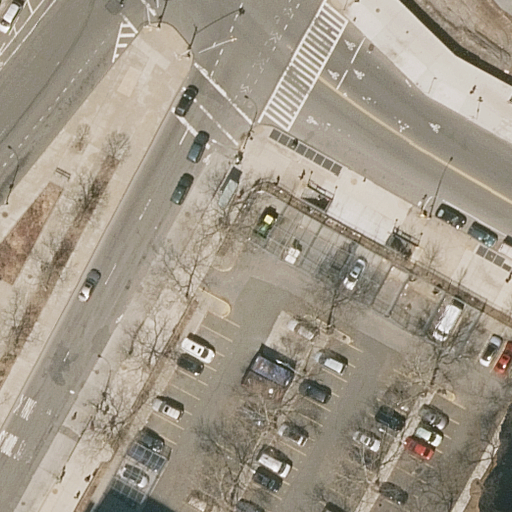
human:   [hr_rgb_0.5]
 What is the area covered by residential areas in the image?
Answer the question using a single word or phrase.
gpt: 10638m2

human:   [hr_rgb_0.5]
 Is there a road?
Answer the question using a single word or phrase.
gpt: yes

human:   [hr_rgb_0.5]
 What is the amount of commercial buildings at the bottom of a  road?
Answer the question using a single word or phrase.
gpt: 0

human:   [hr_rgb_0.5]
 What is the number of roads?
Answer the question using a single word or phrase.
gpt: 5

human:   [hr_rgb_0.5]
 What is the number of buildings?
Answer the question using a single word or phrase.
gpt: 0

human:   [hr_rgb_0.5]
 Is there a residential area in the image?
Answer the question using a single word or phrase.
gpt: yes

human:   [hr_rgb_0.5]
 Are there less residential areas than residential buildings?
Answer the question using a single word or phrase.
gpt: no

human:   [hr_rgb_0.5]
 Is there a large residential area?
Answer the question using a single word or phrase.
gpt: yes

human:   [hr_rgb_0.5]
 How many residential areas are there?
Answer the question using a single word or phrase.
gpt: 1

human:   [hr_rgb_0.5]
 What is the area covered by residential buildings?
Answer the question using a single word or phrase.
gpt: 0m2

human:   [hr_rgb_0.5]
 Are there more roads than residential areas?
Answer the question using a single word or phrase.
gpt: yes

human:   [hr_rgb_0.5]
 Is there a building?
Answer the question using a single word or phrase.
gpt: no

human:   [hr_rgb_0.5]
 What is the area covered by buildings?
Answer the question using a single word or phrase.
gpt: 0m2

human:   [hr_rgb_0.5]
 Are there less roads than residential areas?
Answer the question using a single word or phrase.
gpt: no

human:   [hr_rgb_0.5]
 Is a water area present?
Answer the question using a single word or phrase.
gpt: no

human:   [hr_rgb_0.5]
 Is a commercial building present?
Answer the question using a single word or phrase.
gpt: no

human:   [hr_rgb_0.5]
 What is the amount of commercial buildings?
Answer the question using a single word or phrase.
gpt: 0

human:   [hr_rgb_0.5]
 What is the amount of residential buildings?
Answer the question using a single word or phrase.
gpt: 0

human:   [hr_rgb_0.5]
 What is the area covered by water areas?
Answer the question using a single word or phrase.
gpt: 0m2

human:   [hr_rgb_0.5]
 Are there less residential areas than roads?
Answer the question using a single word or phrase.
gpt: yes

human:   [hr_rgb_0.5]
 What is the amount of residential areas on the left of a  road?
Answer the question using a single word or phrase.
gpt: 0

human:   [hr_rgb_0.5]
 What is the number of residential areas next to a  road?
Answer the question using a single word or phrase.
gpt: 1

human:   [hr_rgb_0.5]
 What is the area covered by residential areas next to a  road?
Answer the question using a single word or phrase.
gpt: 10638m2

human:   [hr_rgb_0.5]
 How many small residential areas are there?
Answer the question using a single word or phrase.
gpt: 0

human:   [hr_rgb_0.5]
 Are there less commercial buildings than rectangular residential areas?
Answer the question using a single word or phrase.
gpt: yes

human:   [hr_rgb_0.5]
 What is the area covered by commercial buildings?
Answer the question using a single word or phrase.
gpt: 0m2

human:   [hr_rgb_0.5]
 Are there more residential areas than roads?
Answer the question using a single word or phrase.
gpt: no

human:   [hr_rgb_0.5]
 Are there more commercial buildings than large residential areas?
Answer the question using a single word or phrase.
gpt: no

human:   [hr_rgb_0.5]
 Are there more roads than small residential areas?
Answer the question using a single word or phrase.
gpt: yes

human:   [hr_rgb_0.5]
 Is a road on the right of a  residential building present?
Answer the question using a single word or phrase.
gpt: no

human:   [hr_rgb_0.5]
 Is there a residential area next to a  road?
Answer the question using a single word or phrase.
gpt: yes

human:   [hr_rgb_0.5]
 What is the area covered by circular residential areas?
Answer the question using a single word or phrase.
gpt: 0m2

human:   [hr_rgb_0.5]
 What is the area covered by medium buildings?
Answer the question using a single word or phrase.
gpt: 0m2

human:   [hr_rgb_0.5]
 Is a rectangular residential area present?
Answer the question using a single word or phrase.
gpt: yes

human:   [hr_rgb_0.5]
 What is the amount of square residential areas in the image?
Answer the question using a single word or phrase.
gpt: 0

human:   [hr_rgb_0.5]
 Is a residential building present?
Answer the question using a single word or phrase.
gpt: no

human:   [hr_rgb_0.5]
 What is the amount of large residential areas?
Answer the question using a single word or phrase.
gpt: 1

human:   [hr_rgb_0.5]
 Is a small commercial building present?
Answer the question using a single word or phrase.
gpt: no

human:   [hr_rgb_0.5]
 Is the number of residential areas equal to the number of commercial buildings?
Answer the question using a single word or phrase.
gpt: no

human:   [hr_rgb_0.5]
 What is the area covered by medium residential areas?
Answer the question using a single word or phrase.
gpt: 0m2

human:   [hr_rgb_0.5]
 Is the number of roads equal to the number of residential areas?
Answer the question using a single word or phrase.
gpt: no

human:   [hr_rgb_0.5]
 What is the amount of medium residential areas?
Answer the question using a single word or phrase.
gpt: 0

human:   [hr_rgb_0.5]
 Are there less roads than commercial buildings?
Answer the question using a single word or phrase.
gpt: no

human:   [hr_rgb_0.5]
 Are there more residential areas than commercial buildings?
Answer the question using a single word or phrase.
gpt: yes

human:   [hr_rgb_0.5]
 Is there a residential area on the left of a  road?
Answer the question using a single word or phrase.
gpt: no

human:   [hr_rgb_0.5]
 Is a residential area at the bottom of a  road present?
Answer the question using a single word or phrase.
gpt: yes

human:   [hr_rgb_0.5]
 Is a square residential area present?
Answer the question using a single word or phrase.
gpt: no

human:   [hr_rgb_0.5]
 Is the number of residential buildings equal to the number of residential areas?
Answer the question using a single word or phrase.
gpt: no

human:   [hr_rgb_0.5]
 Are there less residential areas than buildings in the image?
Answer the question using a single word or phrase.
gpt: no

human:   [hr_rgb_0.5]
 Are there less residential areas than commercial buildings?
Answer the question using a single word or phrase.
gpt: no

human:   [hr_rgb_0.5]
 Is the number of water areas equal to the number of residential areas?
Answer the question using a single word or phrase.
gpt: no

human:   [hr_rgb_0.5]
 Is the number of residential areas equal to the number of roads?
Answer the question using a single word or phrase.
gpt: no

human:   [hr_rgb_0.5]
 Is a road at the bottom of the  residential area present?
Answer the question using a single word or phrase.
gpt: no

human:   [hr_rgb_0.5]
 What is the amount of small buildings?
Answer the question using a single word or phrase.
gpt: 0

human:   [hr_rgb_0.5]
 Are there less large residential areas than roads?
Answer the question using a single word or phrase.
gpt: yes

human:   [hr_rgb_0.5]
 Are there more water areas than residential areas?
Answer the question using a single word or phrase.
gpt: no

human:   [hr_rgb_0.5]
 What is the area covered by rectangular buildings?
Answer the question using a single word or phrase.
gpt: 0m2

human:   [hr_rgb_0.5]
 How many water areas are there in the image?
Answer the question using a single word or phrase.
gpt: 0

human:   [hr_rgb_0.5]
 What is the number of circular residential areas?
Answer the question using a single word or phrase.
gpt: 0

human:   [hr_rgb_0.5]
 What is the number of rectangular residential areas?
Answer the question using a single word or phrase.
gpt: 1

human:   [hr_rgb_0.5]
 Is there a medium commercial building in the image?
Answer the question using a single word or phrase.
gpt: no

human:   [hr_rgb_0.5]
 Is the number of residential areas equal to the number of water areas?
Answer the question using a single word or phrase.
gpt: no

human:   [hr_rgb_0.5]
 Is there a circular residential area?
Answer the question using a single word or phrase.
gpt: no

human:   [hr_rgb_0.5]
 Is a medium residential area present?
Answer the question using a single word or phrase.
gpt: no